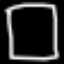
Label: square